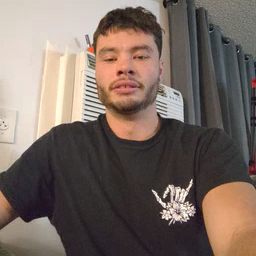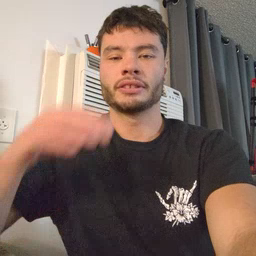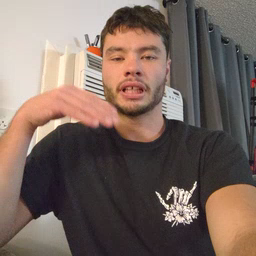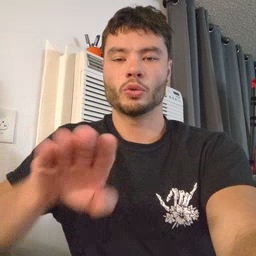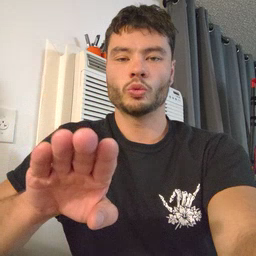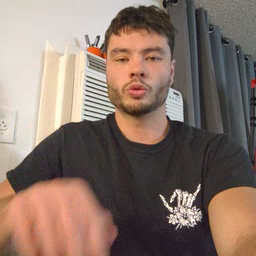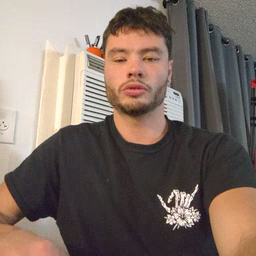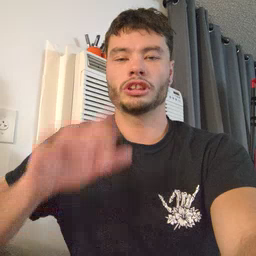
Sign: into